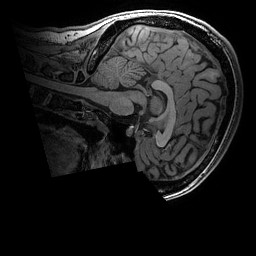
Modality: T1w
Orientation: sagittal
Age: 22
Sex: female
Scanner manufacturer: ge
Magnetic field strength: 3 T
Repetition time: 0.007 s
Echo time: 0.00342 s